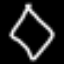
Label: diamond